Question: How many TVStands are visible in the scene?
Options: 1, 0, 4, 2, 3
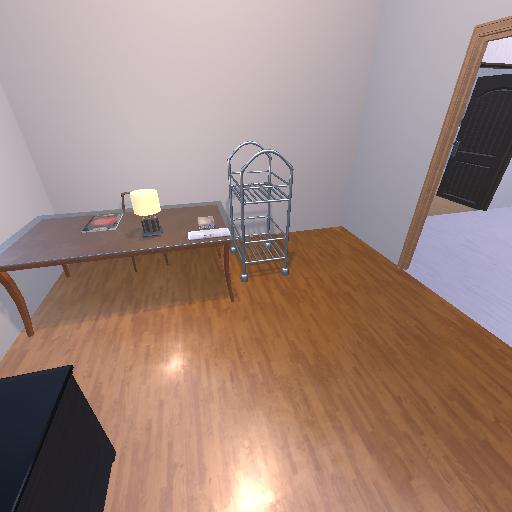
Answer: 1